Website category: auto
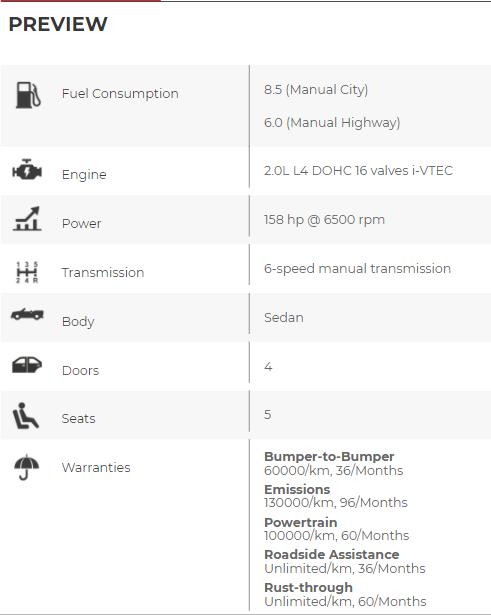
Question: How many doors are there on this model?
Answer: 4

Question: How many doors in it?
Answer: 4

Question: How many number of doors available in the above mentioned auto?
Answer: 4

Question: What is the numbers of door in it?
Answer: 4

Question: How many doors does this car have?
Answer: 4

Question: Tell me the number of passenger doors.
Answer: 4

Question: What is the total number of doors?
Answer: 4

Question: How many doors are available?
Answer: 4

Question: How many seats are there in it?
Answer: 5

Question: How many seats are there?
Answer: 5

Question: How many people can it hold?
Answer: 5

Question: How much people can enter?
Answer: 5

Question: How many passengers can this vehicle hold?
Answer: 5

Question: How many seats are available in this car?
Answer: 5

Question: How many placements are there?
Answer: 5

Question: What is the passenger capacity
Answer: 5

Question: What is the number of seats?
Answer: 5

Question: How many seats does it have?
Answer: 5

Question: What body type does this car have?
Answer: Sedan

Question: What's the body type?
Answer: Sedan

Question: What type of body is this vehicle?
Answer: Sedan

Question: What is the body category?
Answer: Sedan

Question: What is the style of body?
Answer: Sedan

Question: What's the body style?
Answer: Sedan

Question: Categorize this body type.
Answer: Sedan

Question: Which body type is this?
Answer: Sedan

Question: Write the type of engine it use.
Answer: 2.0L L4 DOHC 16 valves i-VTEC

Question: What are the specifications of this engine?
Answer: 2.0L L4 DOHC 16 valves i-VTEC

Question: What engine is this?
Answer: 2.0L L4 DOHC 16 valves i-VTEC

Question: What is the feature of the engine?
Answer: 2.0L L4 DOHC 16 valves i-VTEC

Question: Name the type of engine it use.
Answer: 2.0L L4 DOHC 16 valves i-VTEC

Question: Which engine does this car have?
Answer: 2.0L L4 DOHC 16 valves i-VTEC

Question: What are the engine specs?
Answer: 2.0L L4 DOHC 16 valves i-VTEC

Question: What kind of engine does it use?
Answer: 2.0L L4 DOHC 16 valves i-VTEC

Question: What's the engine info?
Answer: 2.0L L4 DOHC 16 valves i-VTEC

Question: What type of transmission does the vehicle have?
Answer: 6-speed manual transmission

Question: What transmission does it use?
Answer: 6-speed manual transmission

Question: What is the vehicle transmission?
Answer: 6-speed manual transmission

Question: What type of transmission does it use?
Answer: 6-speed manual transmission

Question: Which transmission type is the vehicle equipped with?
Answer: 6-speed manual transmission

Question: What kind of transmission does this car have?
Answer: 6-speed manual transmission

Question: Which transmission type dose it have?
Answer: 6-speed manual transmission

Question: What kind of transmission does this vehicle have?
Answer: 6-speed manual transmission

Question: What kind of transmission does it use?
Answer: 6-speed manual transmission

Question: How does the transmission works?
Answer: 6-speed manual transmission

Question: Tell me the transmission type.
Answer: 6-speed manual transmission

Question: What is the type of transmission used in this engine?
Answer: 6-speed manual transmission

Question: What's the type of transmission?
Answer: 6-speed manual transmission

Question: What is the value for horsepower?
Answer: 158 hp @ 6500 rpm

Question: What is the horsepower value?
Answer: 158 hp @ 6500 rpm

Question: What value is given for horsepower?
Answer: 158 hp @ 6500 rpm

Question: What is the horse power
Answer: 158 hp @ 6500 rpm

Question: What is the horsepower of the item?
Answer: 158 hp @ 6500 rpm

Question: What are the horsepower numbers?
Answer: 158 hp @ 6500 rpm

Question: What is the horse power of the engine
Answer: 158 hp @ 6500 rpm

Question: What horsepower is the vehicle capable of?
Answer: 158 hp @ 6500 rpm

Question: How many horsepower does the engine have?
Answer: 158 hp @ 6500 rpm

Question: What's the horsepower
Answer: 158 hp @ 6500 rpm

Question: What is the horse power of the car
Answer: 158 hp @ 6500 rpm

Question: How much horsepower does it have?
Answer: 158 hp @ 6500 rpm

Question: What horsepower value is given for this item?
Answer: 158 hp @ 6500 rpm

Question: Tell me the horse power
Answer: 158 hp @ 6500 rpm

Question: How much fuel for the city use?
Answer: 8.5 (Manual City)

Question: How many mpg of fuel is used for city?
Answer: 8.5 (Manual City)